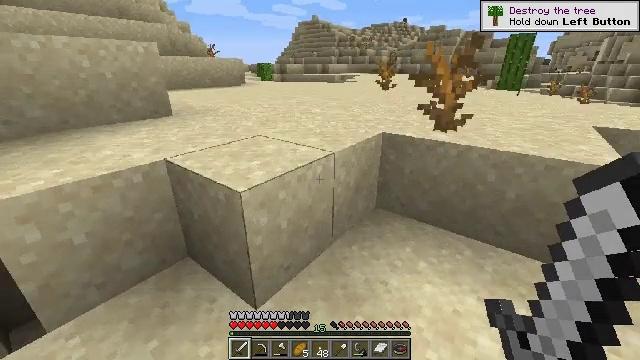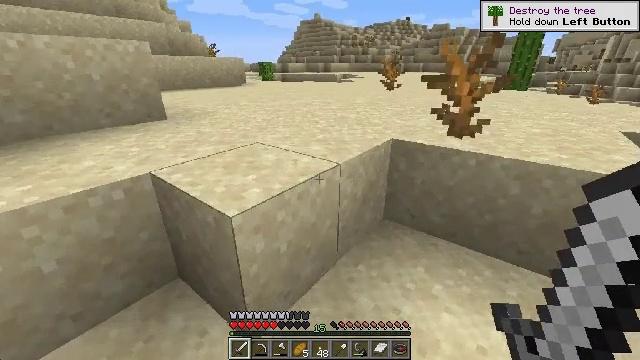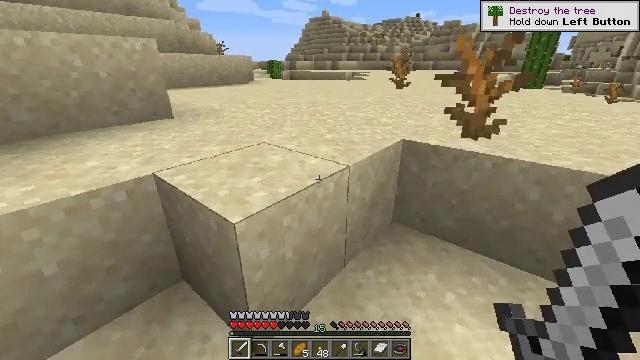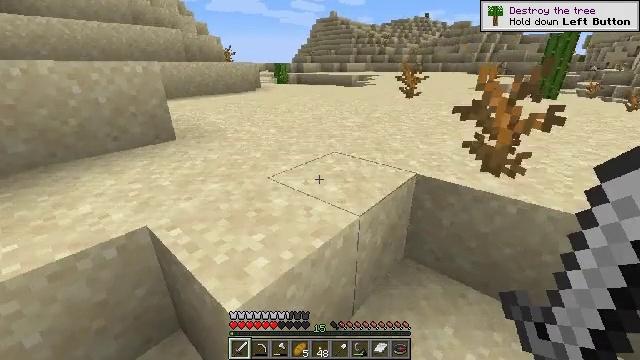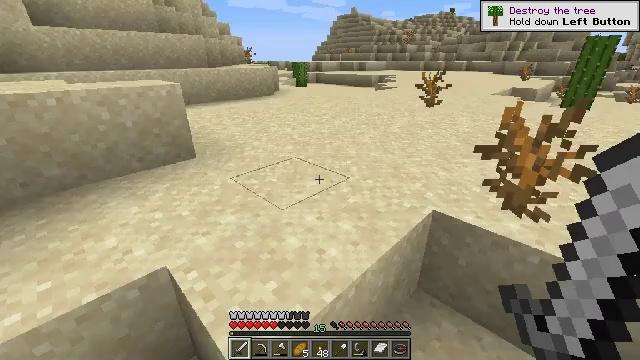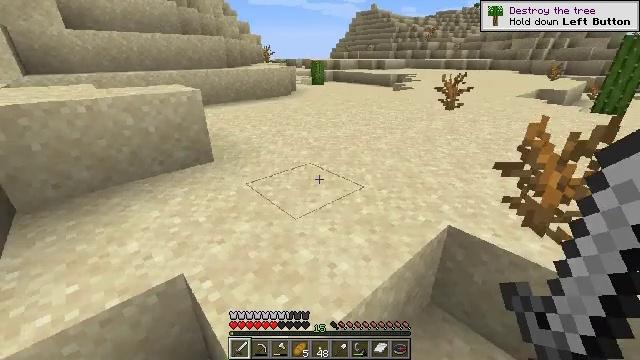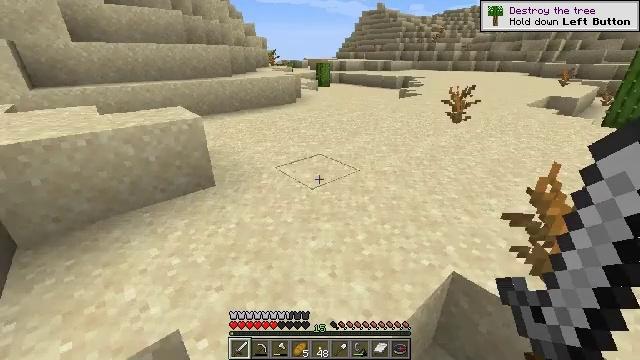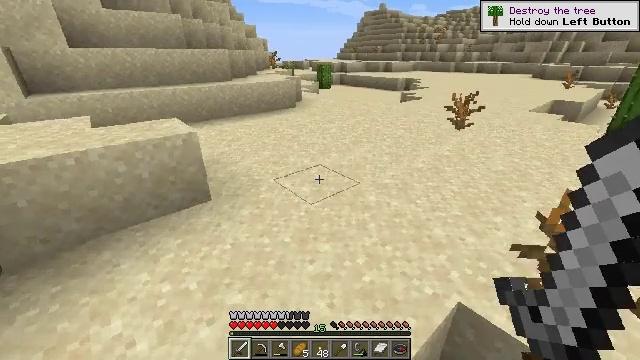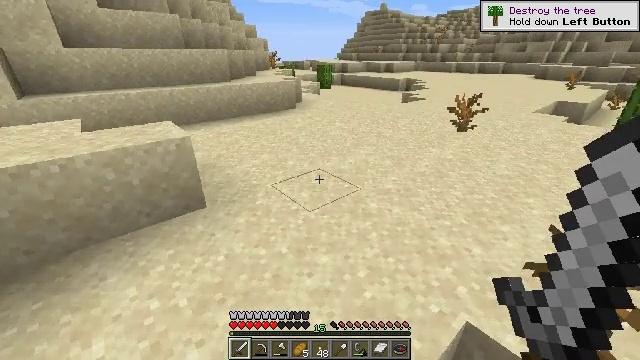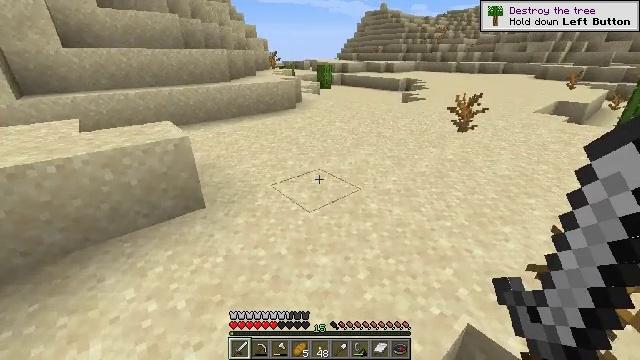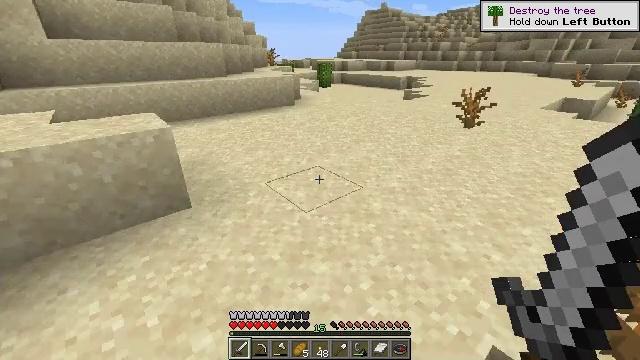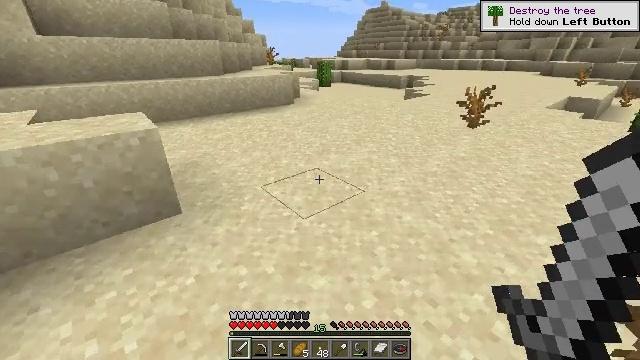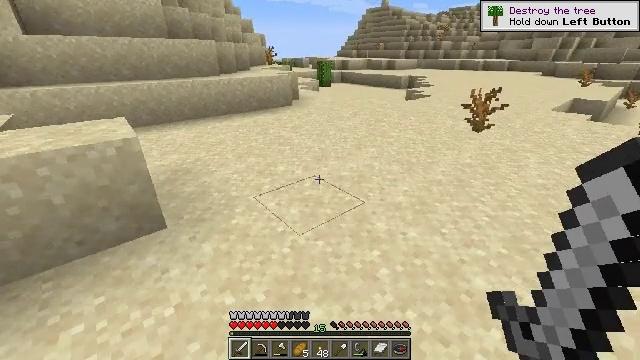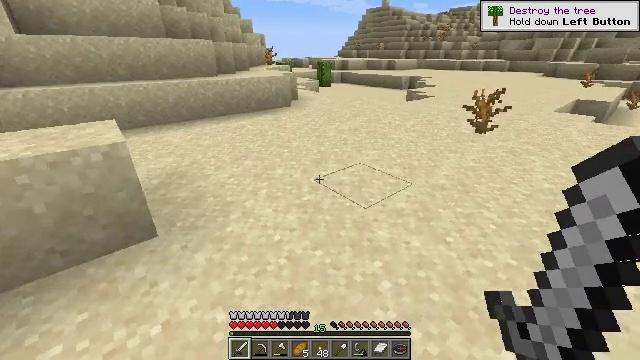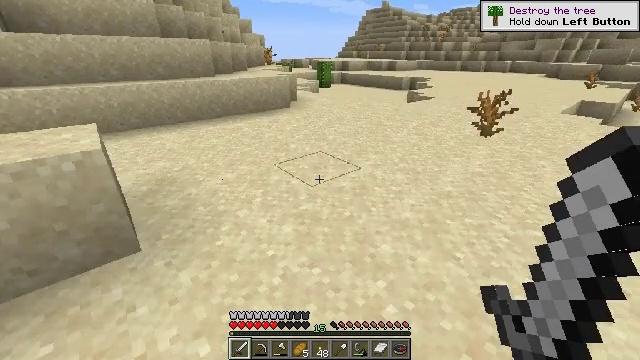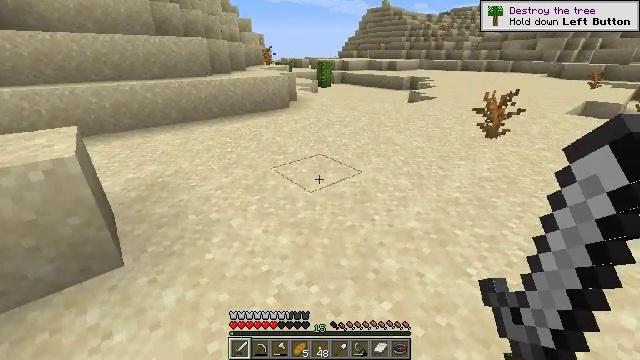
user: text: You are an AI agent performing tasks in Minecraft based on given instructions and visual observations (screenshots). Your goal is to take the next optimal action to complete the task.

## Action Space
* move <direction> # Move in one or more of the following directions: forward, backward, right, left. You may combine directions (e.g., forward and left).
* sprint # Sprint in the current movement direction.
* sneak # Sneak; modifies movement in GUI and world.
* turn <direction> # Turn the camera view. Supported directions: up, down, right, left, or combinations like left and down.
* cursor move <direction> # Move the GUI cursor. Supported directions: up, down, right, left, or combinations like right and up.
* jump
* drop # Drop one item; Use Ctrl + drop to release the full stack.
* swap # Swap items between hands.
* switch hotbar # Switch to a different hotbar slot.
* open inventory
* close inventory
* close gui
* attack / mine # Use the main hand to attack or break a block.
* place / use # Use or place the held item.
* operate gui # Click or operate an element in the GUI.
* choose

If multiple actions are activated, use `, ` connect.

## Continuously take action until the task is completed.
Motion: motion action
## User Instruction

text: Harvest sea pickles while diving.
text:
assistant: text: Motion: move forward
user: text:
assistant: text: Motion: move forward, turn left
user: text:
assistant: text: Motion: move forward, turn left, jump
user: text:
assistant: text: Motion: move forward, turn left, jump
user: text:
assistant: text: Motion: move forward, turn left, jump
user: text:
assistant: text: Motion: move forward, turn left, jump
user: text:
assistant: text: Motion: move forward, jump
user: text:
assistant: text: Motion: move forward, jump
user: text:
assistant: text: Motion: move forward
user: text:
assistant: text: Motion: move forward
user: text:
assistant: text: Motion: move forward
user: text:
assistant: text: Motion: move forward
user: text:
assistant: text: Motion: move forward
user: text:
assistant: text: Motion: move forward
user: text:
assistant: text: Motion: move forward
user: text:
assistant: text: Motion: move forward
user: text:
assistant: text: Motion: move forward, turn right and up
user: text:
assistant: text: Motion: move forward, turn right and up
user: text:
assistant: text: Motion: move forward, turn right and up
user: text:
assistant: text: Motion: move forward, turn right
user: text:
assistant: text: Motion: move forward
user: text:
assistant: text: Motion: move forward
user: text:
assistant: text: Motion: move forward, turn right
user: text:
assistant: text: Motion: move forward, turn right and up
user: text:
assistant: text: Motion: move forward, turn right and up
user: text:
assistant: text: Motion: move forward, turn right
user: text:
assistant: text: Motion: move forward
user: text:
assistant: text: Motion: move forward
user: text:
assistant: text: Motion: move forward
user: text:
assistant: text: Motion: move forward